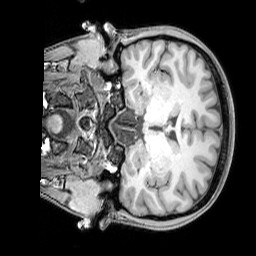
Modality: T1w
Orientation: coronal
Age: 21
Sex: female
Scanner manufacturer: siemens
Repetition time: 2.3 s
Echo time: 0.00226 s